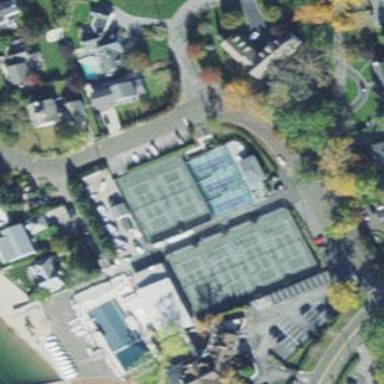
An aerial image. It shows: Paved tennis court on leisure land.